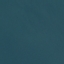
Label: SeaLake